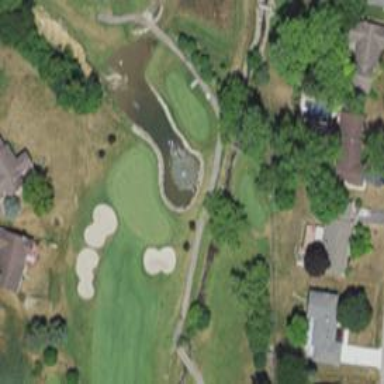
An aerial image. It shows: Path bridge with view of golf course.